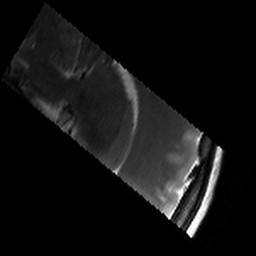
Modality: T2w
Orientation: sagittal
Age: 19
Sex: female
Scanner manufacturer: siemens
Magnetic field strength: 3 T
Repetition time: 8.02 s
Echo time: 0.08 s